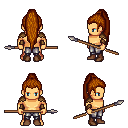
a pixel art fantasy rpg character, male body template, human, tanned skin, leather shoulder armor, metal pants, brunette extra-long topknot hairstyle, leather bracers, brown shoes, spear, four views (front, back, left, right), 2x2 character sprite sheet, small pixel art, hard edges, no anti-aliasing